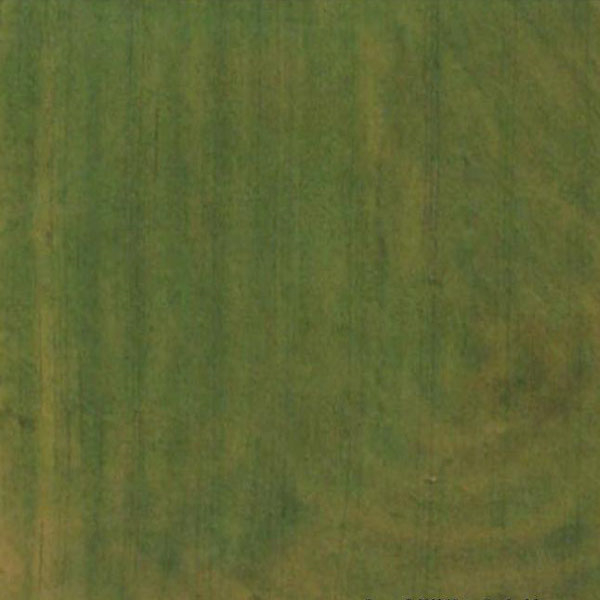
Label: Meadow